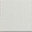
Piece: xx